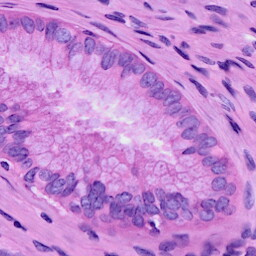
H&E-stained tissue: Cervix